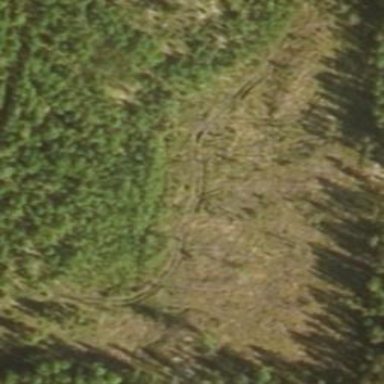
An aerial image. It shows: Clearcut area created by human activity.